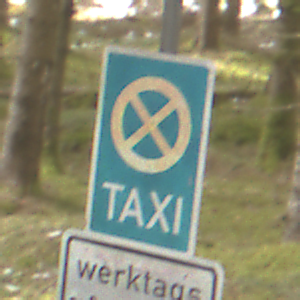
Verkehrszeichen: Taxenstand
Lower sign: ZeitangabenMitBeschraenkungAufWochentage7
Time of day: MorningAfternoon
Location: Outdoor (Nature)
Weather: Overcast
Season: Winter
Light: Natural